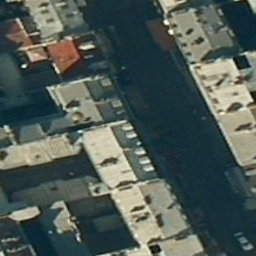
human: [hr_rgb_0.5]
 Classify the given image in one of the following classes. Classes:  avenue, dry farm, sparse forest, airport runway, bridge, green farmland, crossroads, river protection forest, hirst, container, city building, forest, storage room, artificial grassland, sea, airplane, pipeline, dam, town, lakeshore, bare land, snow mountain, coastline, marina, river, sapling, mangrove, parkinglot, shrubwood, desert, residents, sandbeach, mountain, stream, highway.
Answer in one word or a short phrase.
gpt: city building